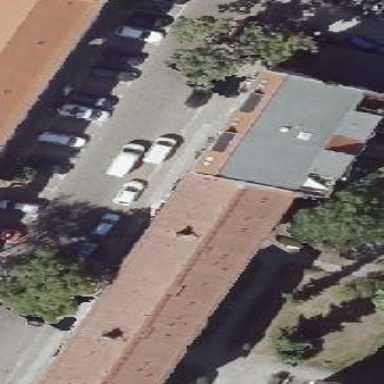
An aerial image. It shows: Apartment building with double saltbox roof shape.